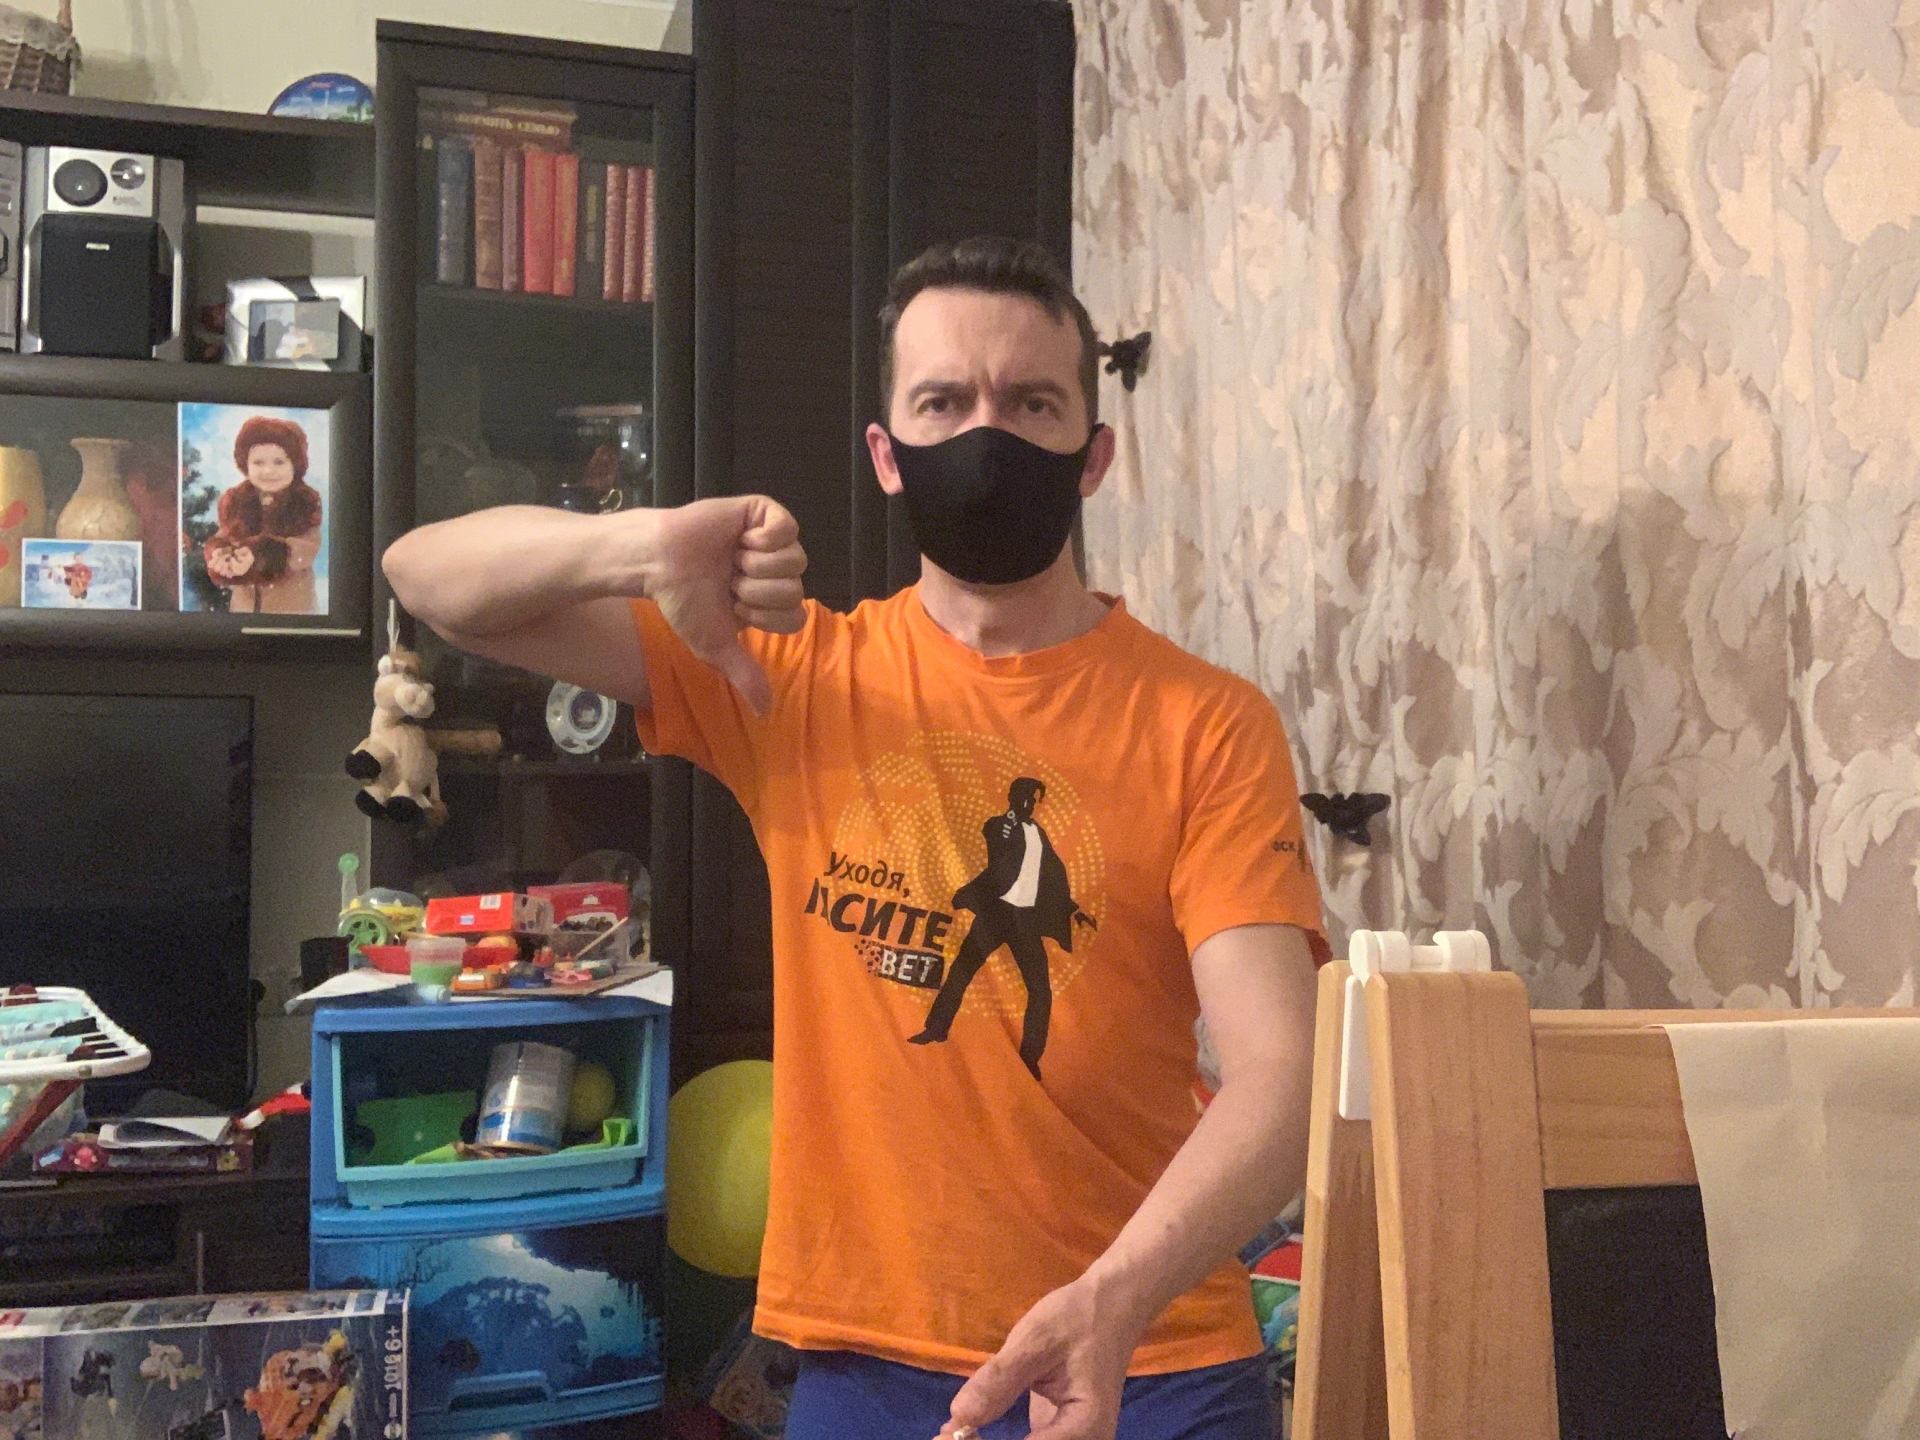
Label: noise